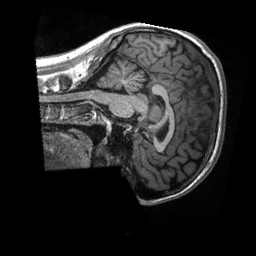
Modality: T1w
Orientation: sagittal
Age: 28
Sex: male
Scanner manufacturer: siemens
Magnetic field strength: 3 T
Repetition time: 2.3 s
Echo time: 0.00288 s